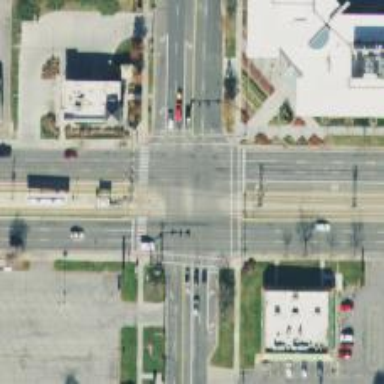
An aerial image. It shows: Crossing with marked lines on the road.